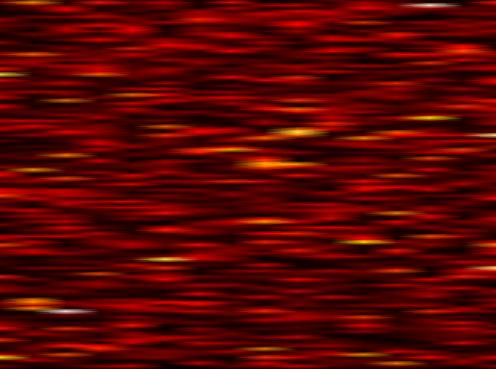
Label: WOLA